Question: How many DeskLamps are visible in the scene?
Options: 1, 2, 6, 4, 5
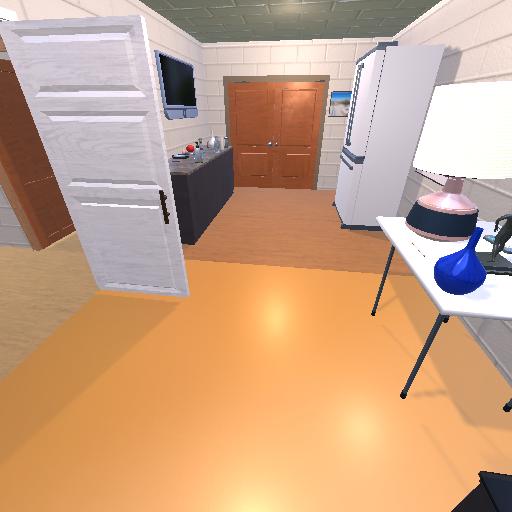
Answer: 1